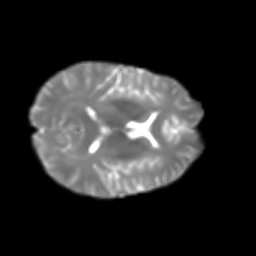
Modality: T2w
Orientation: axial
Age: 29
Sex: male
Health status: healthy